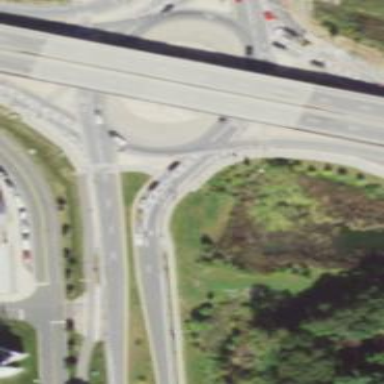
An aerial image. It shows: Primary highway intersecting roundabout.